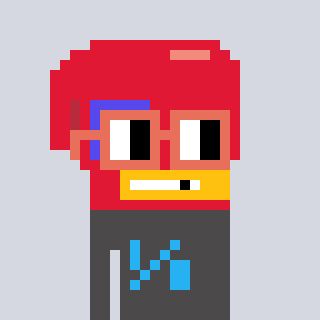
a pixel art character with square orange glasses, a boxing glove-shaped head and a grayscale-colored body on a cool background